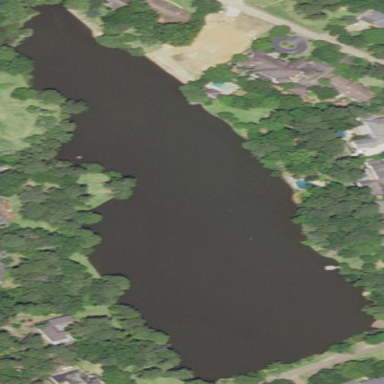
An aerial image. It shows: Pond surrounded by natural water.